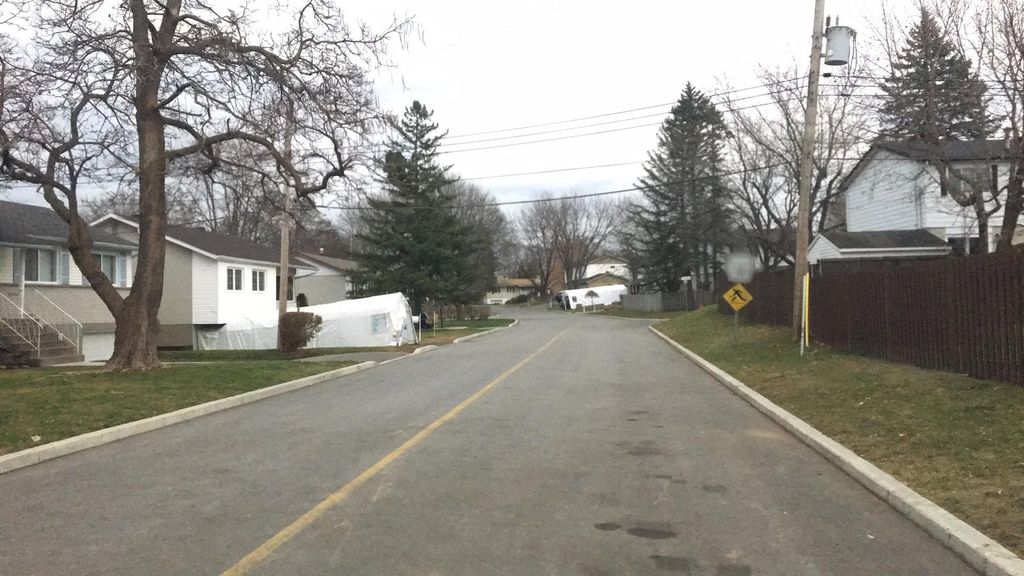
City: montreal